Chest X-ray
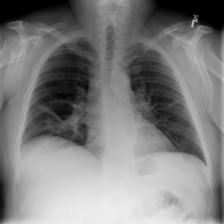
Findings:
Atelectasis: positive
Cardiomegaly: negative
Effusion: negative
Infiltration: negative
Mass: negative
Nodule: negative
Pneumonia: negative
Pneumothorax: negative
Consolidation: negative
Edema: negative
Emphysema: negative
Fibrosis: negative
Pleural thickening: negative
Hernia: negative